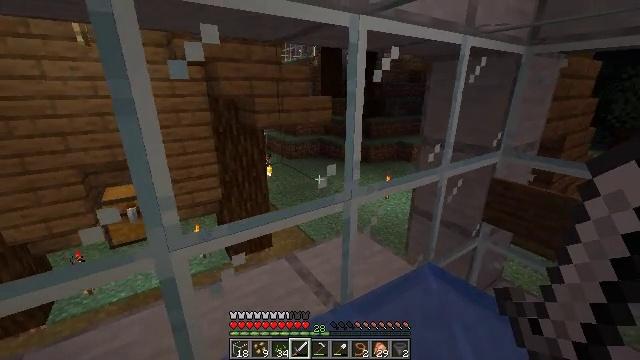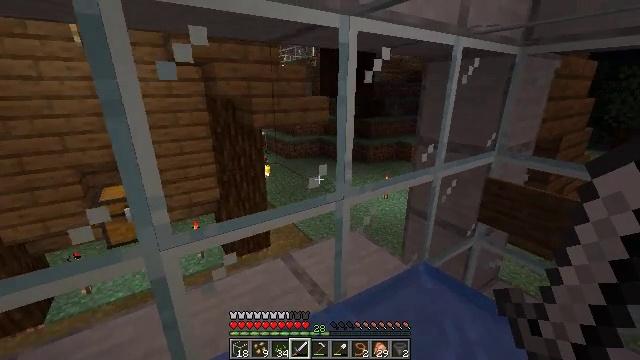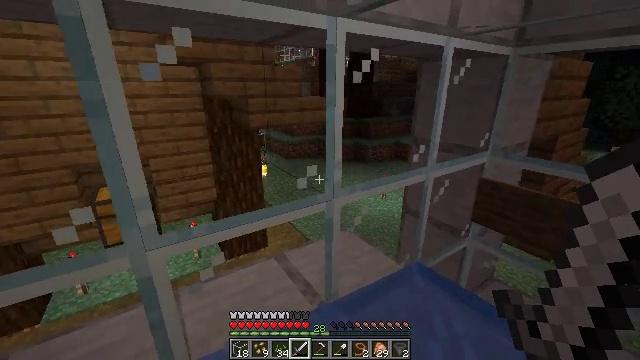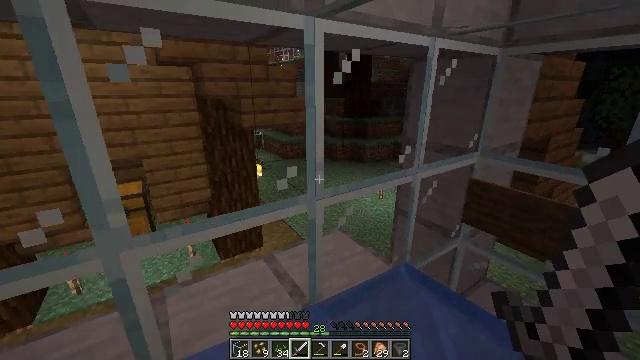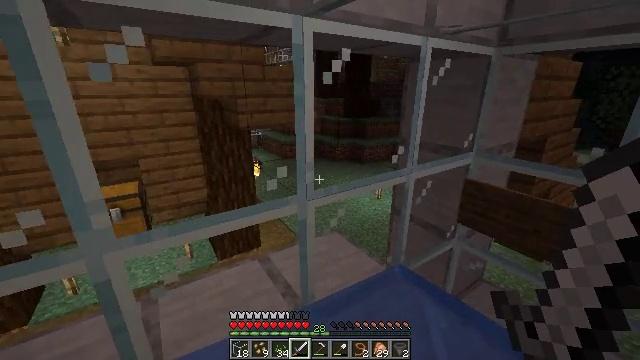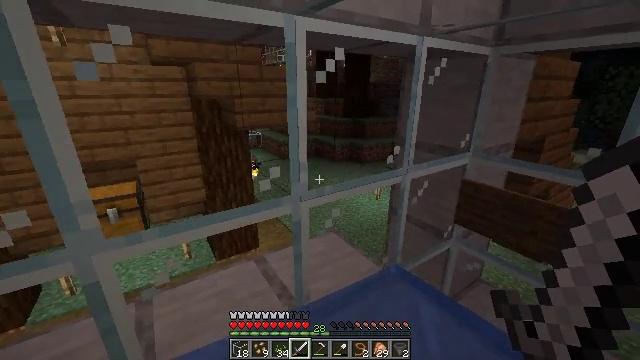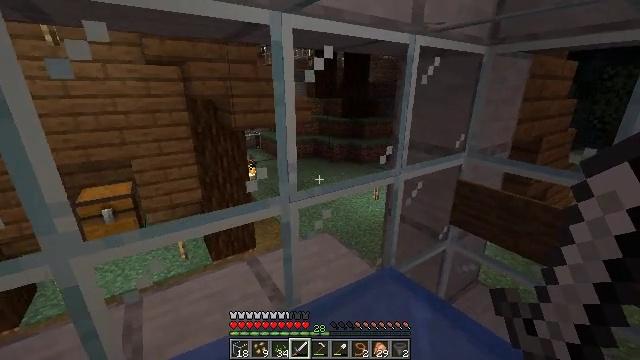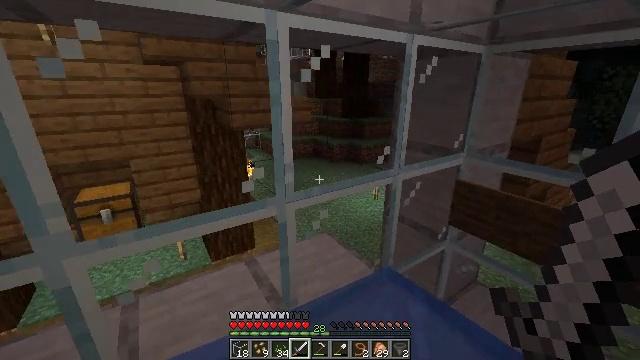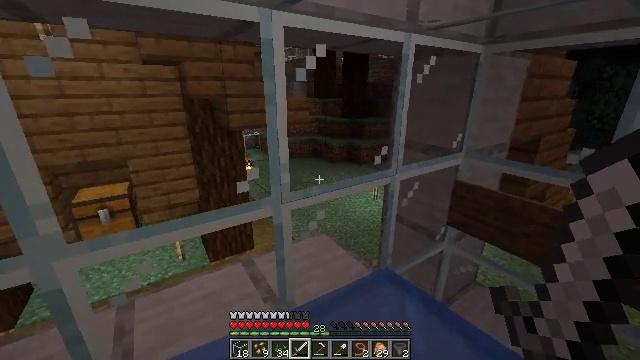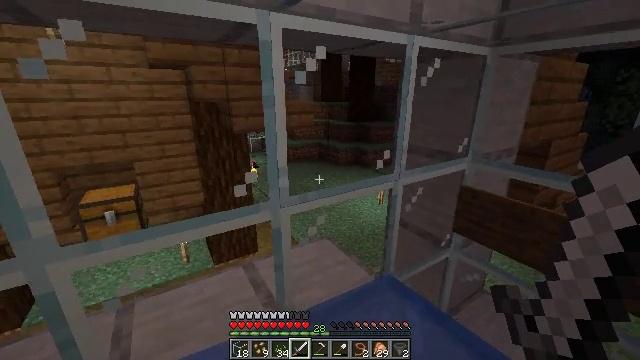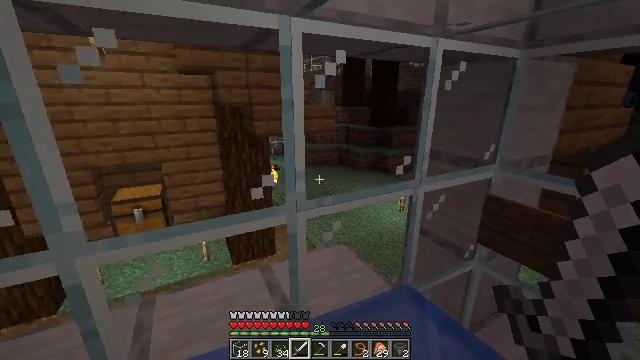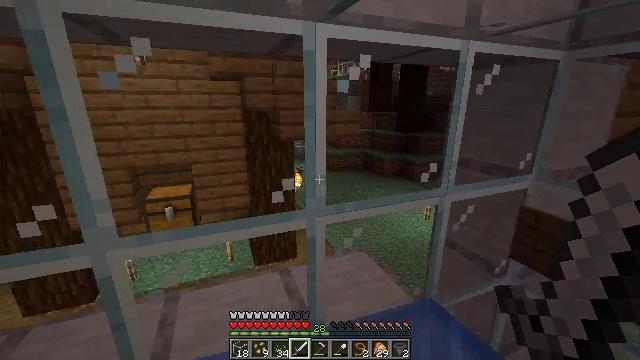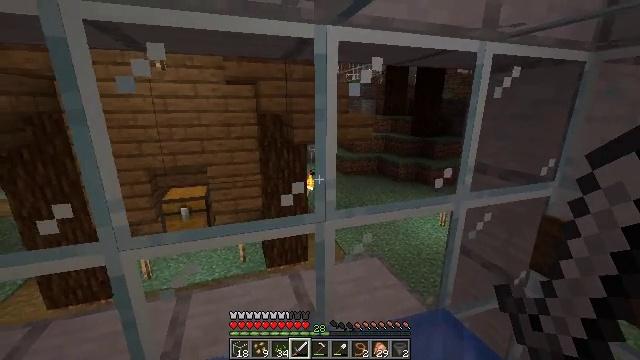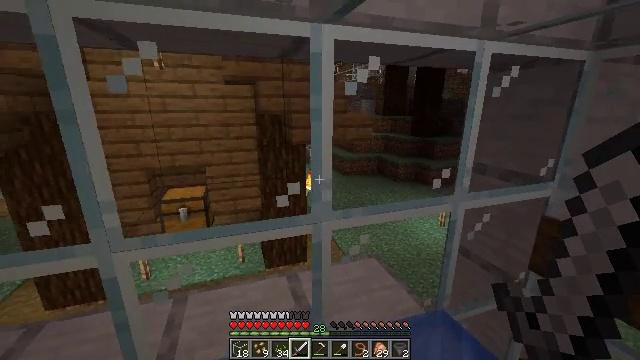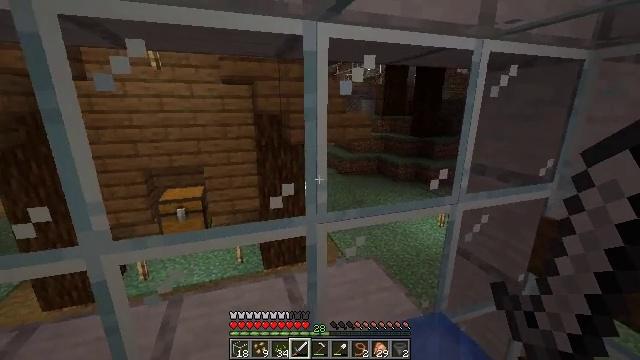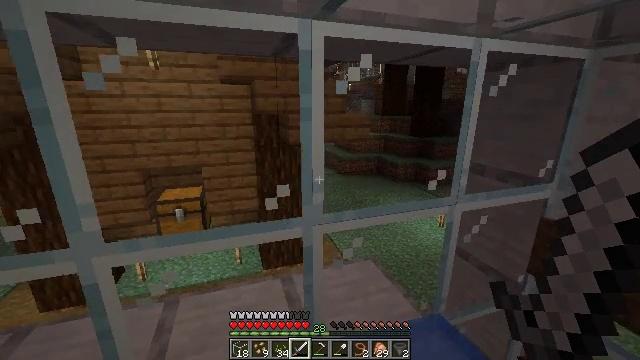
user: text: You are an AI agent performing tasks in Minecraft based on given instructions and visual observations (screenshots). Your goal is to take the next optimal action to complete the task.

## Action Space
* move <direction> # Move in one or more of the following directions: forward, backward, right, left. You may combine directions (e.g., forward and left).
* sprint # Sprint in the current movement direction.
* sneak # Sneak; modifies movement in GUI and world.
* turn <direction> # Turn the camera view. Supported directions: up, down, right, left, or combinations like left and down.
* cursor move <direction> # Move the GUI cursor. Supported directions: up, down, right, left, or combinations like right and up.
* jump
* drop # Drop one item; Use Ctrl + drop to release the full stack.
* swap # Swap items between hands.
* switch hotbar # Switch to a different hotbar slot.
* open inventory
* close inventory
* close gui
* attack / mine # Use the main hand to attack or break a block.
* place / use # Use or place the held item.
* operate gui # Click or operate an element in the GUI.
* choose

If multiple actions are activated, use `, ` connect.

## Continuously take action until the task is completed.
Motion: motion action
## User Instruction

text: Break the glass block.
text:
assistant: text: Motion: move right
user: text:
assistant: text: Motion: move right
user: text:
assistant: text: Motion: no_op
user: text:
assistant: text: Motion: no_op
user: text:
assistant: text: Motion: no_op
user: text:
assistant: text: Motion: no_op
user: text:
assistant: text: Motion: no_op
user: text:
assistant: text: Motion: no_op
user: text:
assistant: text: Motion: turn left
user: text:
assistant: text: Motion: turn left
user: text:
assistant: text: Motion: turn left and up
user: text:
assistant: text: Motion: turn left
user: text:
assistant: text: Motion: no_op
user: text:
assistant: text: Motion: no_op
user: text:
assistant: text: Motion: no_op
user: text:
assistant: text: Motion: no_op
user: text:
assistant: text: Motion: no_op
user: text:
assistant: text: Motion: move back
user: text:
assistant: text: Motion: move back
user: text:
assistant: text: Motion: move back
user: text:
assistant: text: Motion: turn left
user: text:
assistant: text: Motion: move back
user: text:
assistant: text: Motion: move back
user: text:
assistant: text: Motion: move back
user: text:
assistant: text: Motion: move back
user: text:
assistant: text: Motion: move back
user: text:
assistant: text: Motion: move back
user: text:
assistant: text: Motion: move back, turn right
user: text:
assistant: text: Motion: turn right
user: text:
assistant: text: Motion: turn right